Field crop: maize
Growth stage: 2
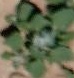
Species: chenopodium